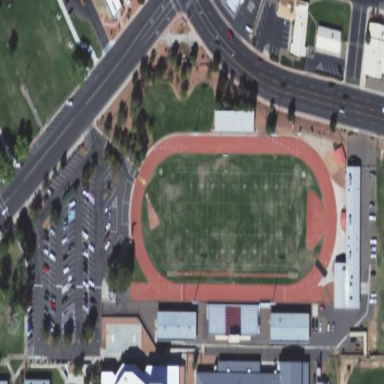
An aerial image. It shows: American football pitch for leisure and sport activities.